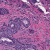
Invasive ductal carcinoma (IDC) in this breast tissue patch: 1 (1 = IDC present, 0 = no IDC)